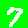
Digit: 7